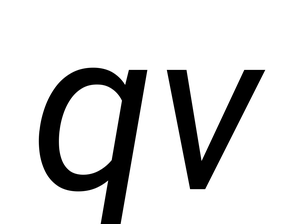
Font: Roboto-Italic_Italic